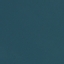
Land use / land cover: SeaLake